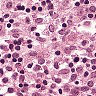
Metastatic tissue present: no